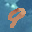
Label: 9